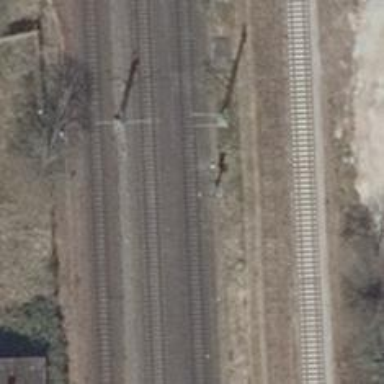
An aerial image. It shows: Railway signal.